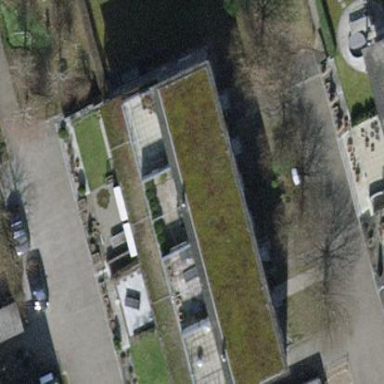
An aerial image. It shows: Terrace building.